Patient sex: M
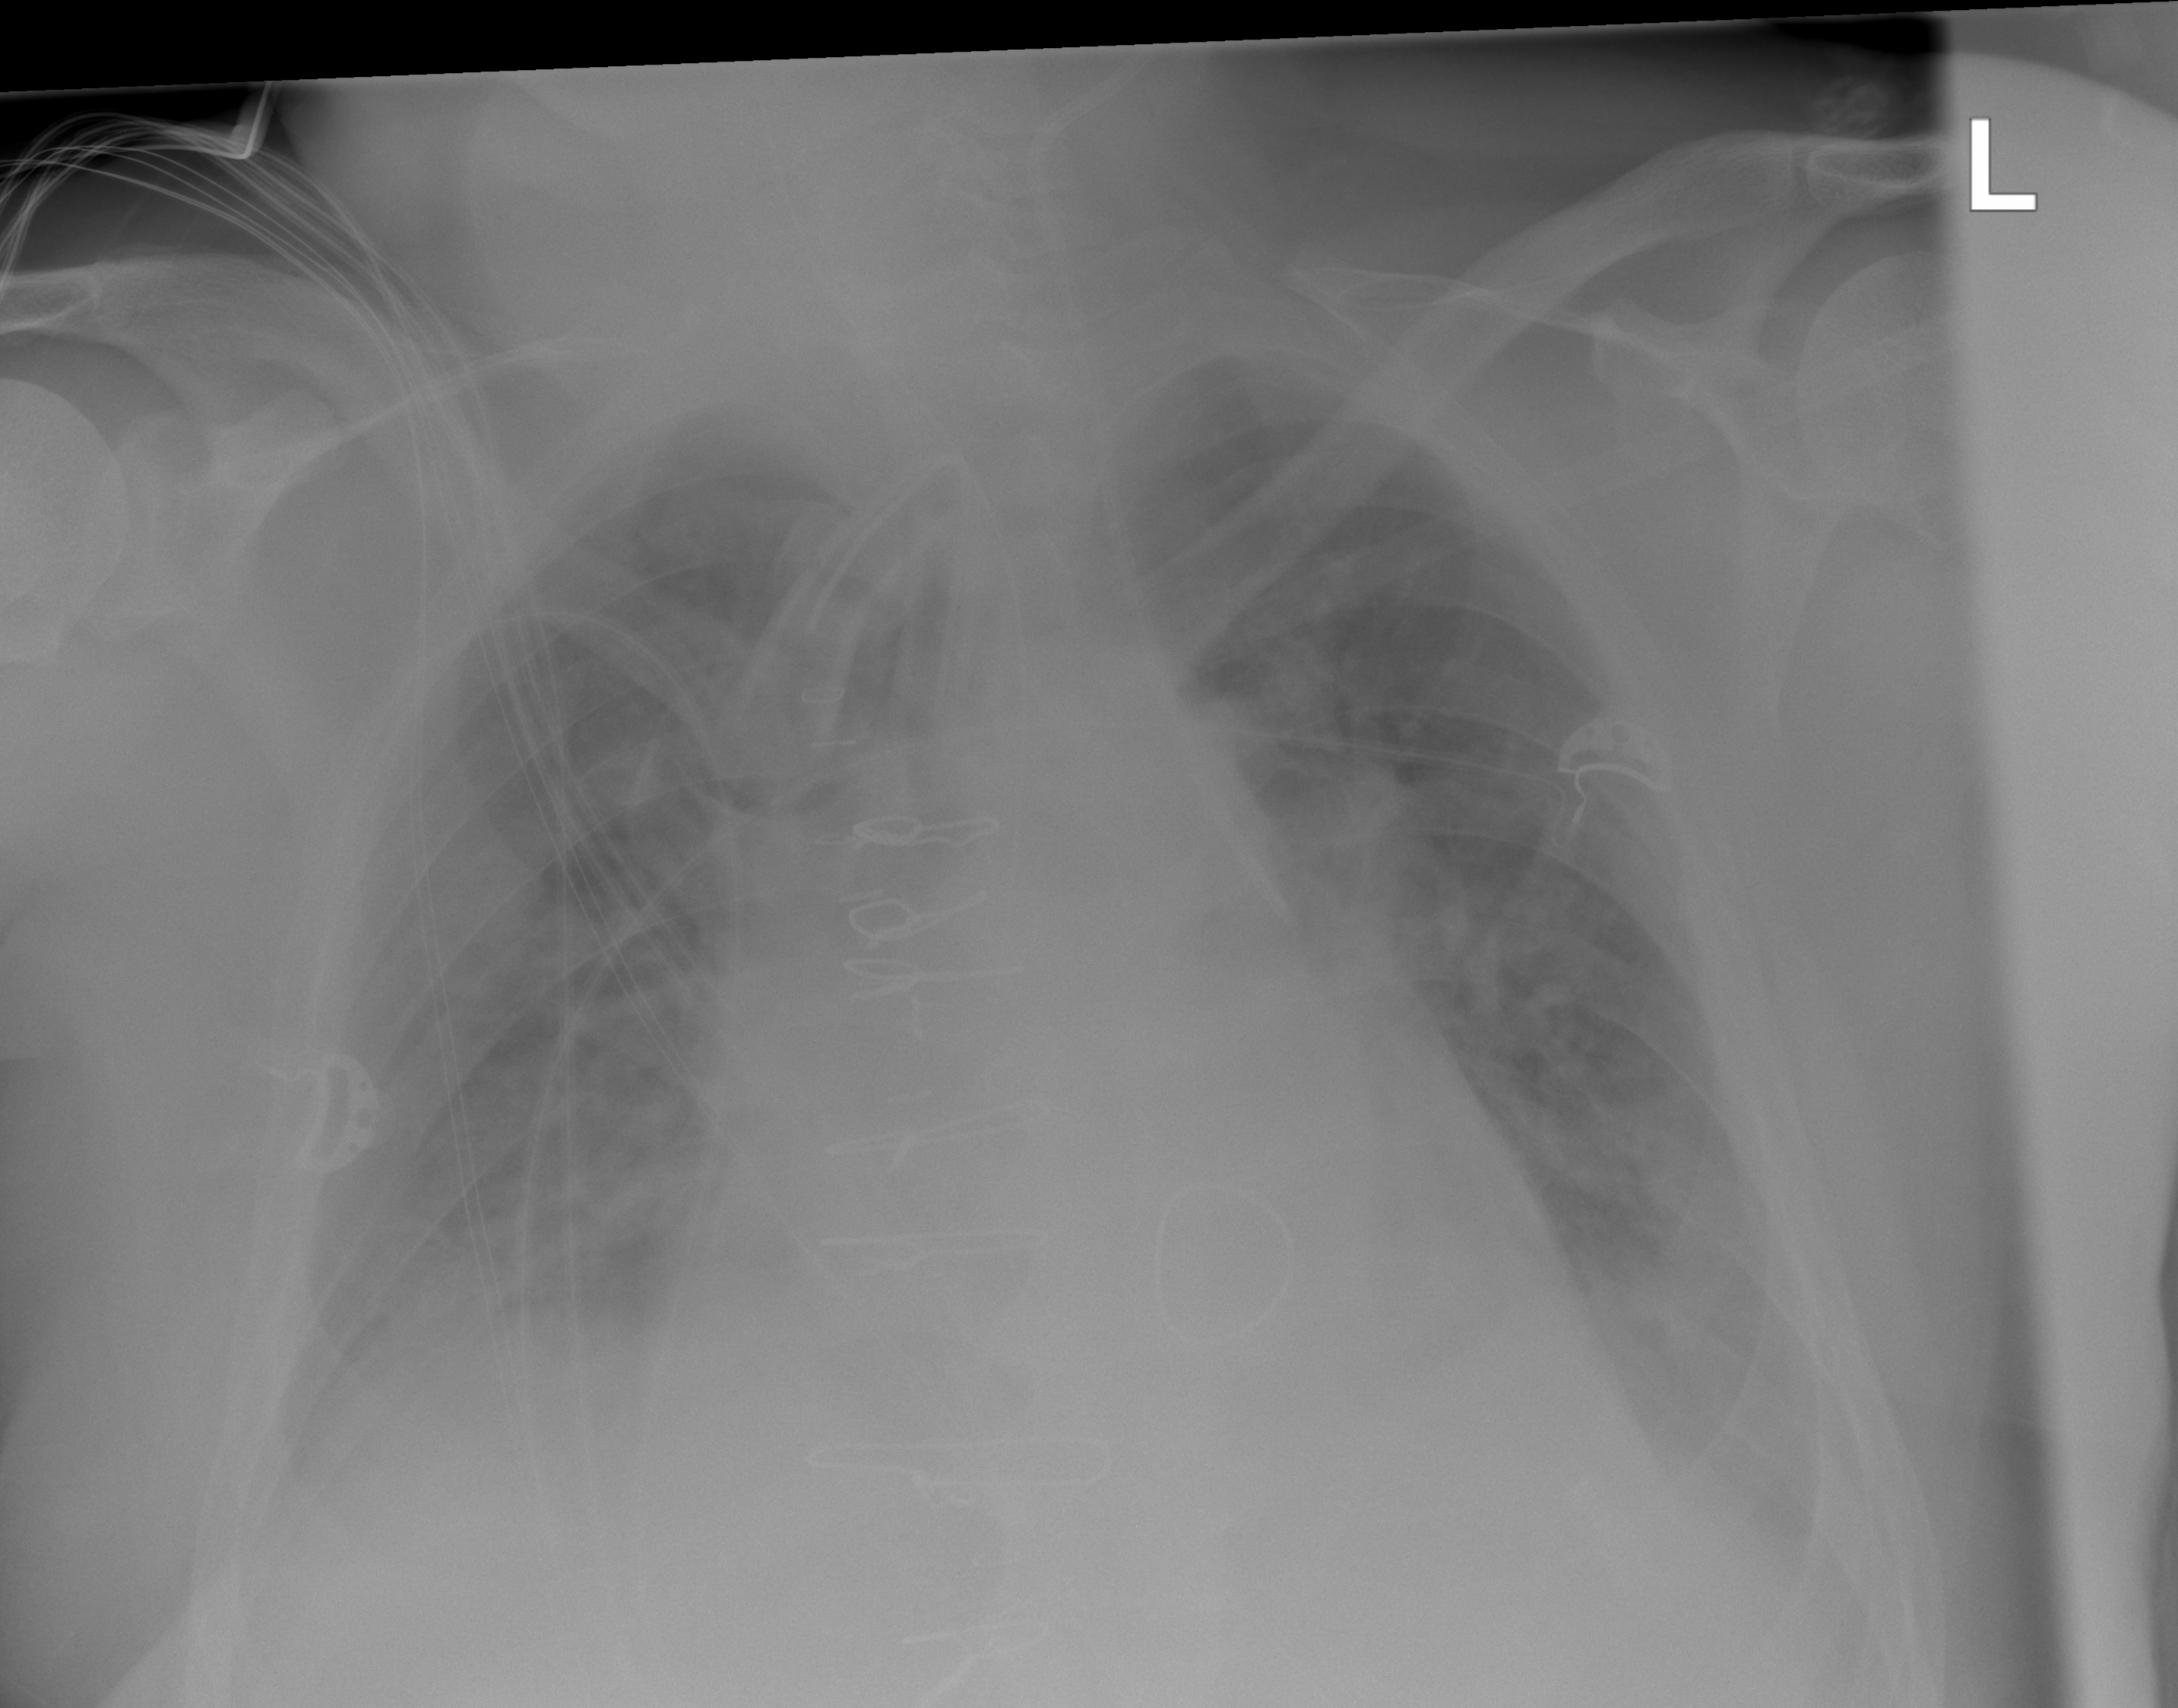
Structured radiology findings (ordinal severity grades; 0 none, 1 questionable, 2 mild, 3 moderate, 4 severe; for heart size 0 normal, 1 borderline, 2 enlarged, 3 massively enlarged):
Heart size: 2
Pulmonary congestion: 2
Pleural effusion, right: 2
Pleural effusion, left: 2
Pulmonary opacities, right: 1
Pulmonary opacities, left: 1
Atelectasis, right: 2
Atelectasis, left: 2